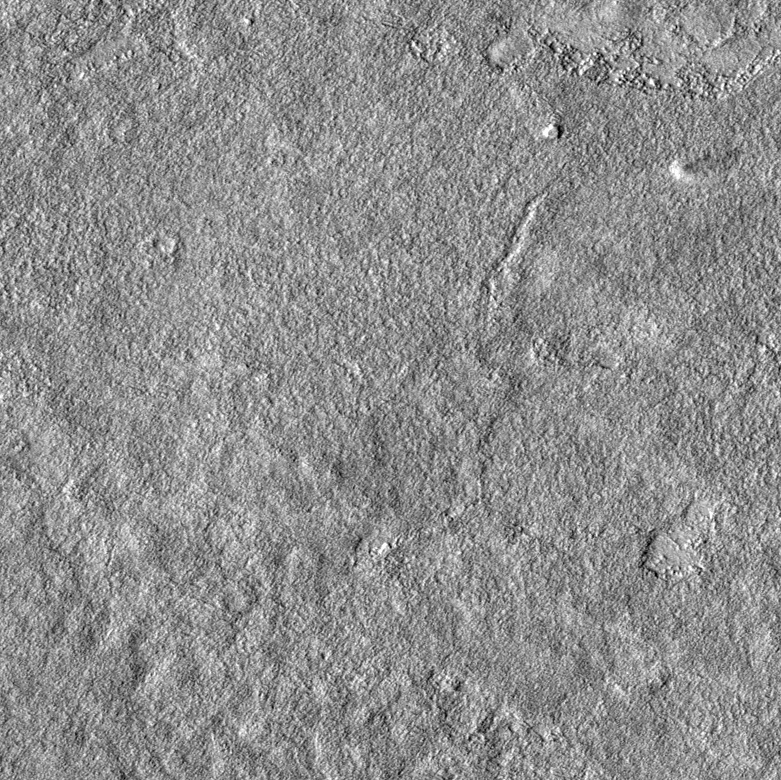
Label: dustdevil